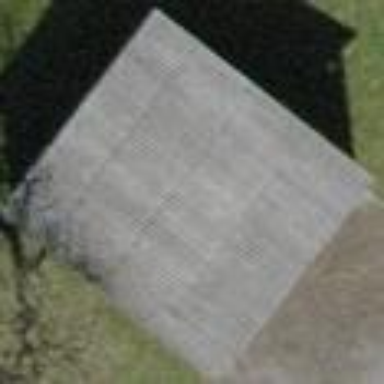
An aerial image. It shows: View of roof of building.